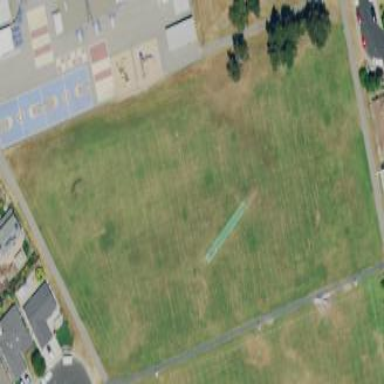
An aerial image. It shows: Cricket pitch with artificial turf.